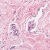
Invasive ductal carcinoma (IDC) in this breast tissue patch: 0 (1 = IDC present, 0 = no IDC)